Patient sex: M
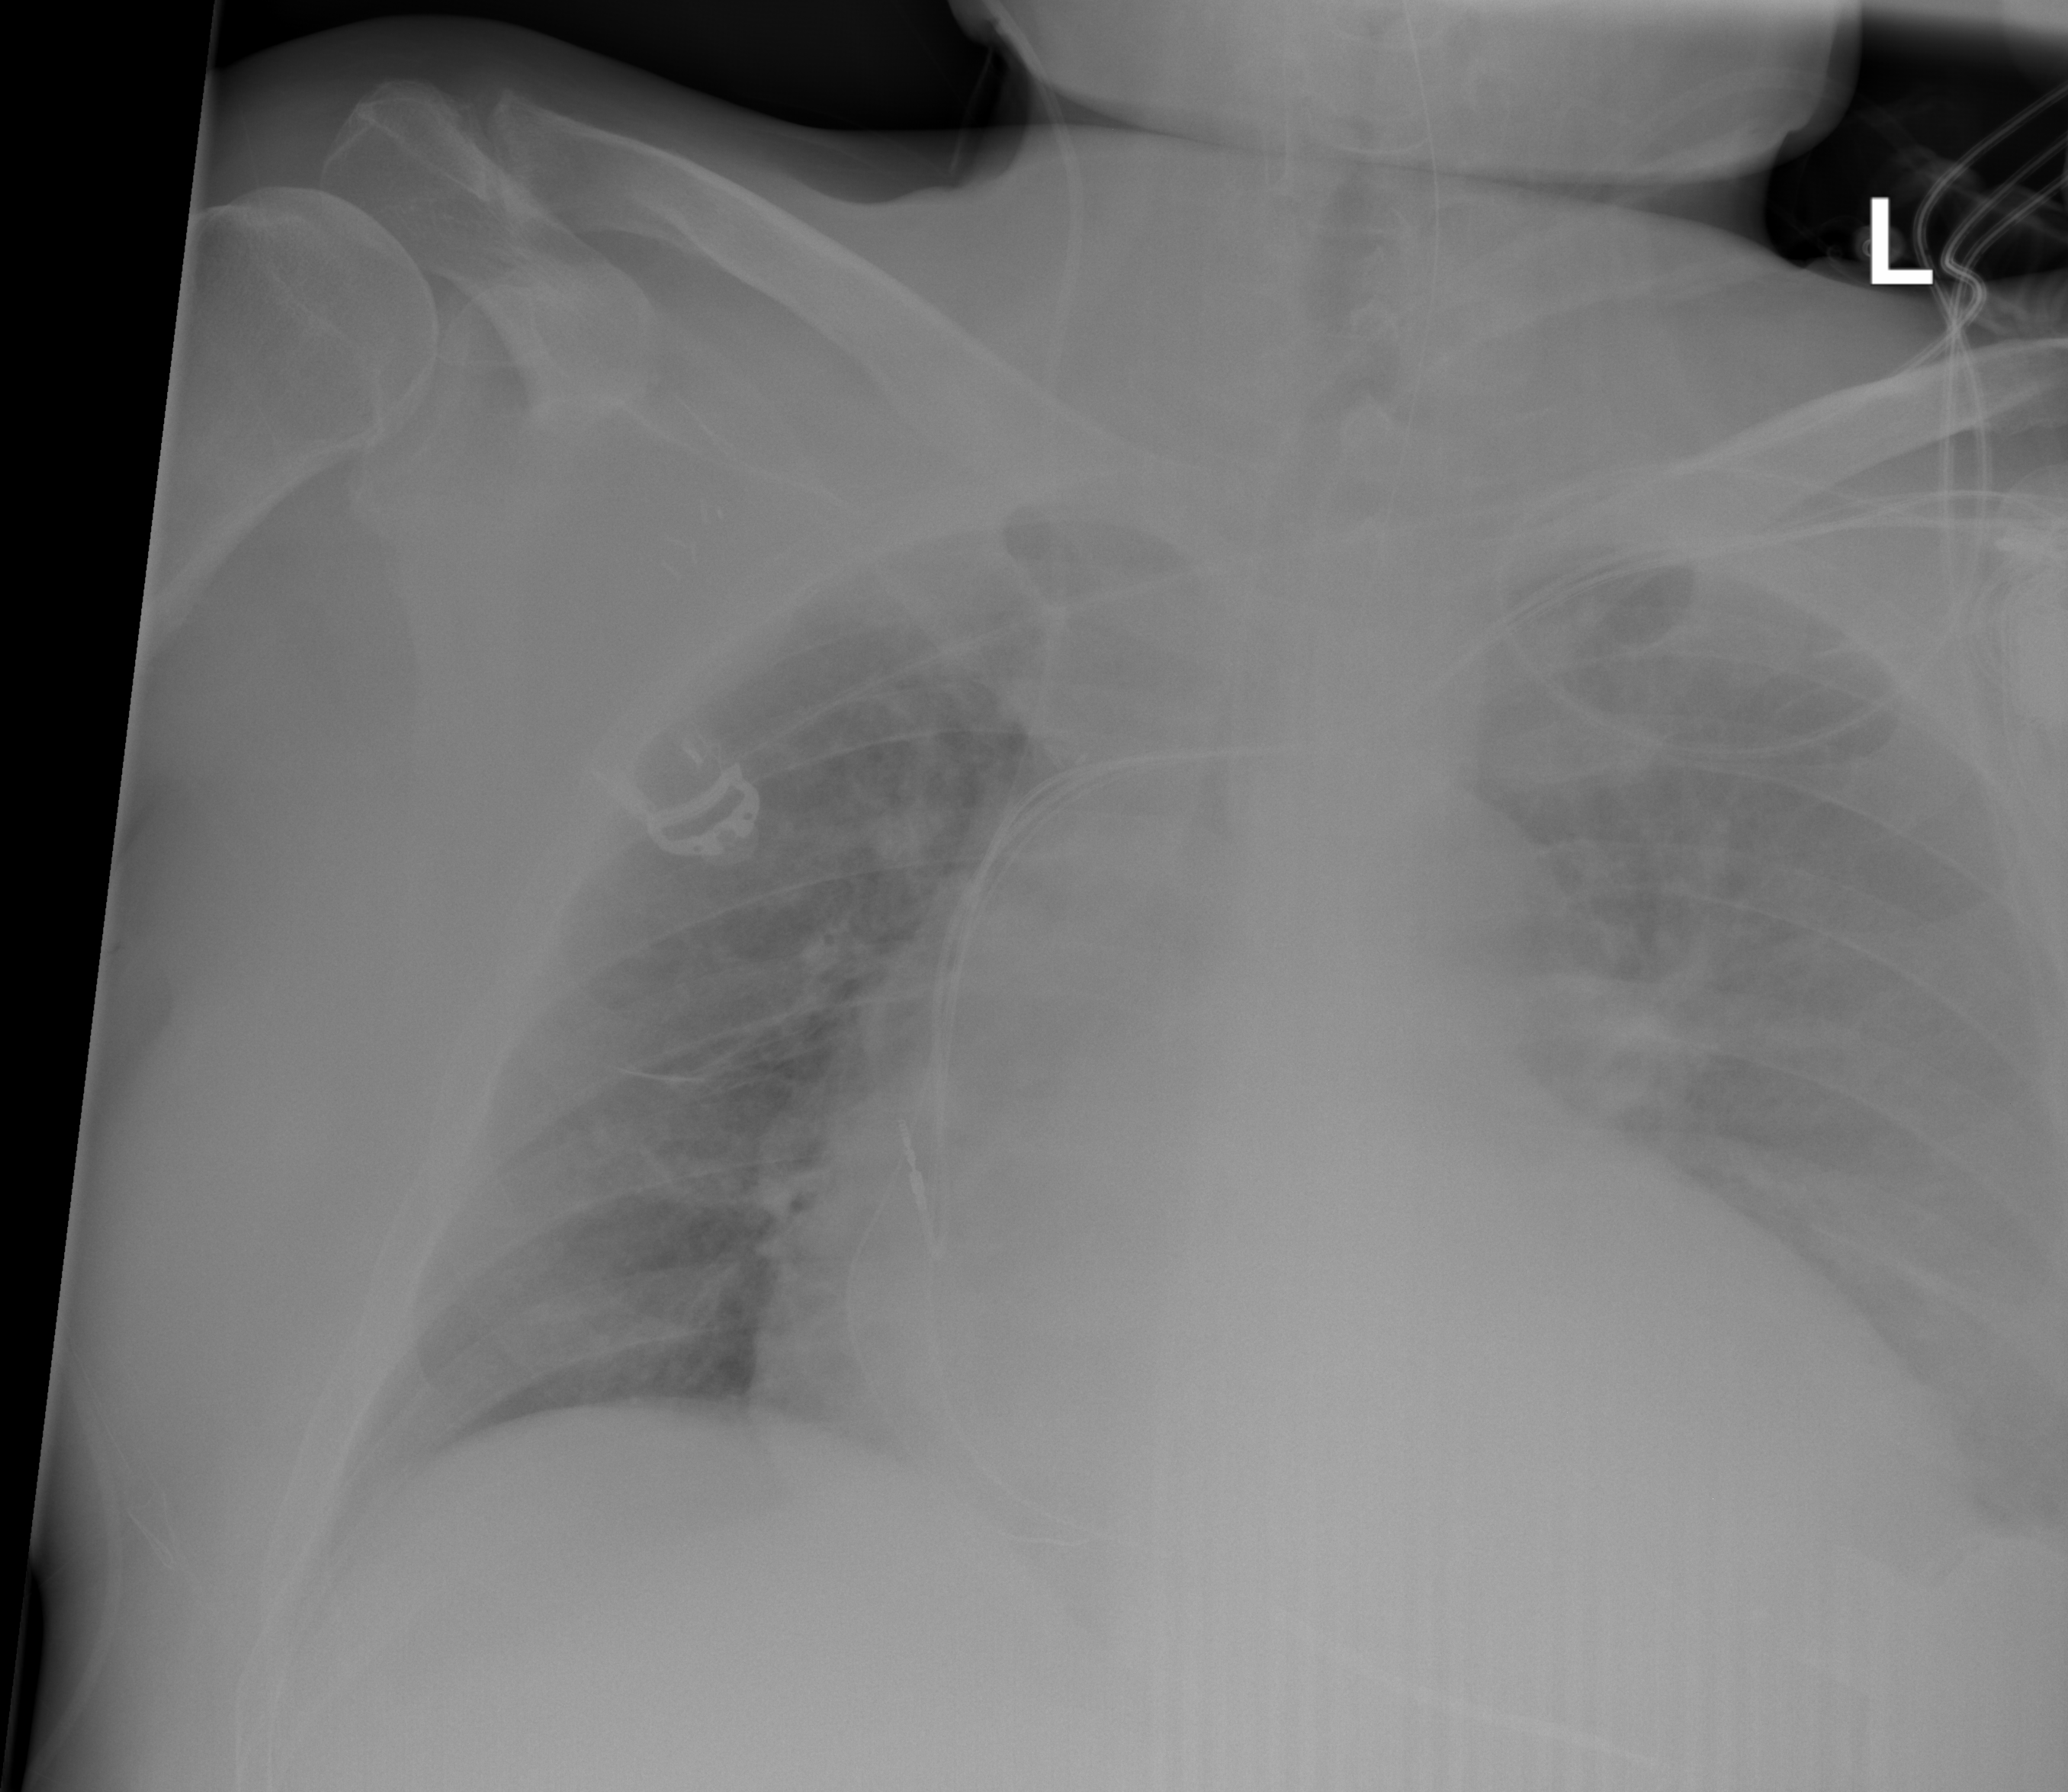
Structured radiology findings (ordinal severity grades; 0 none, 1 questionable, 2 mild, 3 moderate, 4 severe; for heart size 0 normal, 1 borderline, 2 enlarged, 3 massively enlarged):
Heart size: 3
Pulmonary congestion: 2
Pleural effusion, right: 1
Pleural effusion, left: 2
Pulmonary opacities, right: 0
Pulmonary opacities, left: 0
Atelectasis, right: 1
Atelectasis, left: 2